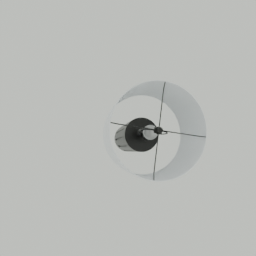
Label: lighting